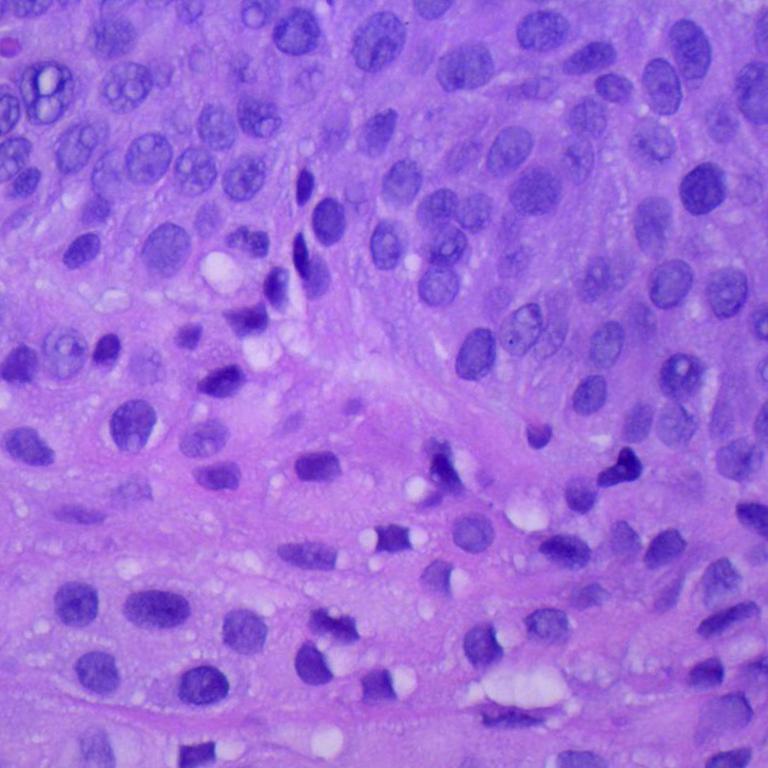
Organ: lung
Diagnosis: squamous carcinomas